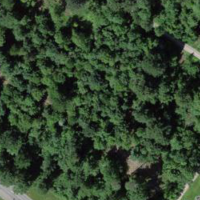
EUNIS habitat code: 41
Species observed at this site:
Hedera helix